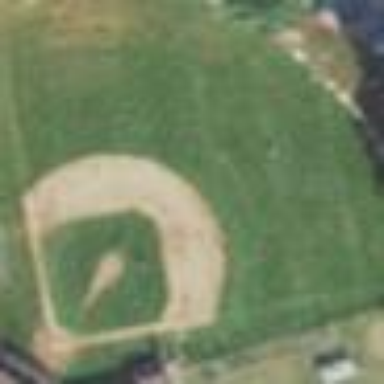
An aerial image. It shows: Baseball pitch for leisure land.